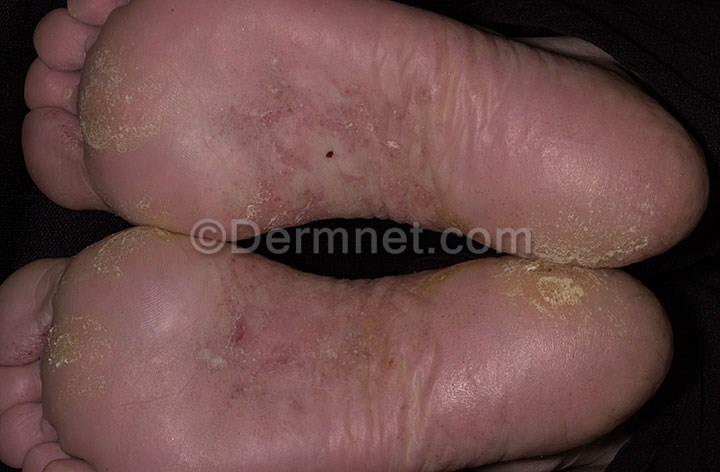
Disease: Eczema Photos